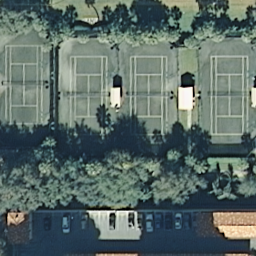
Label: tenniscourt